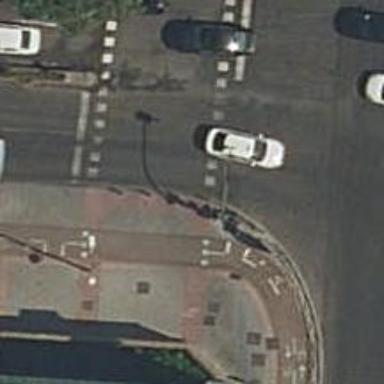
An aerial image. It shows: Crossing with traffic signals.